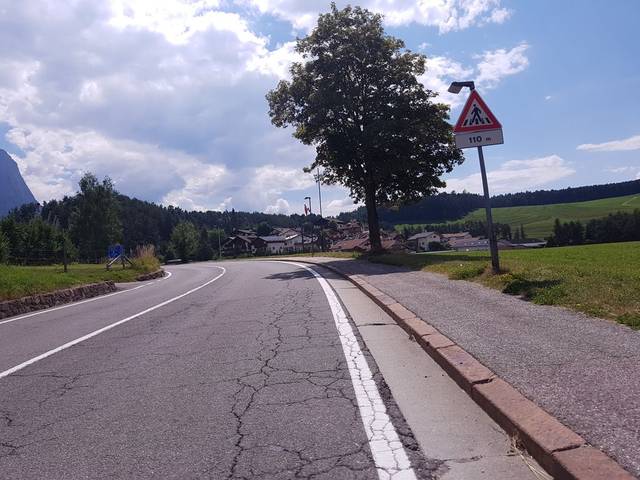
Region: Italy
Coordinates: 46.559, 11.556